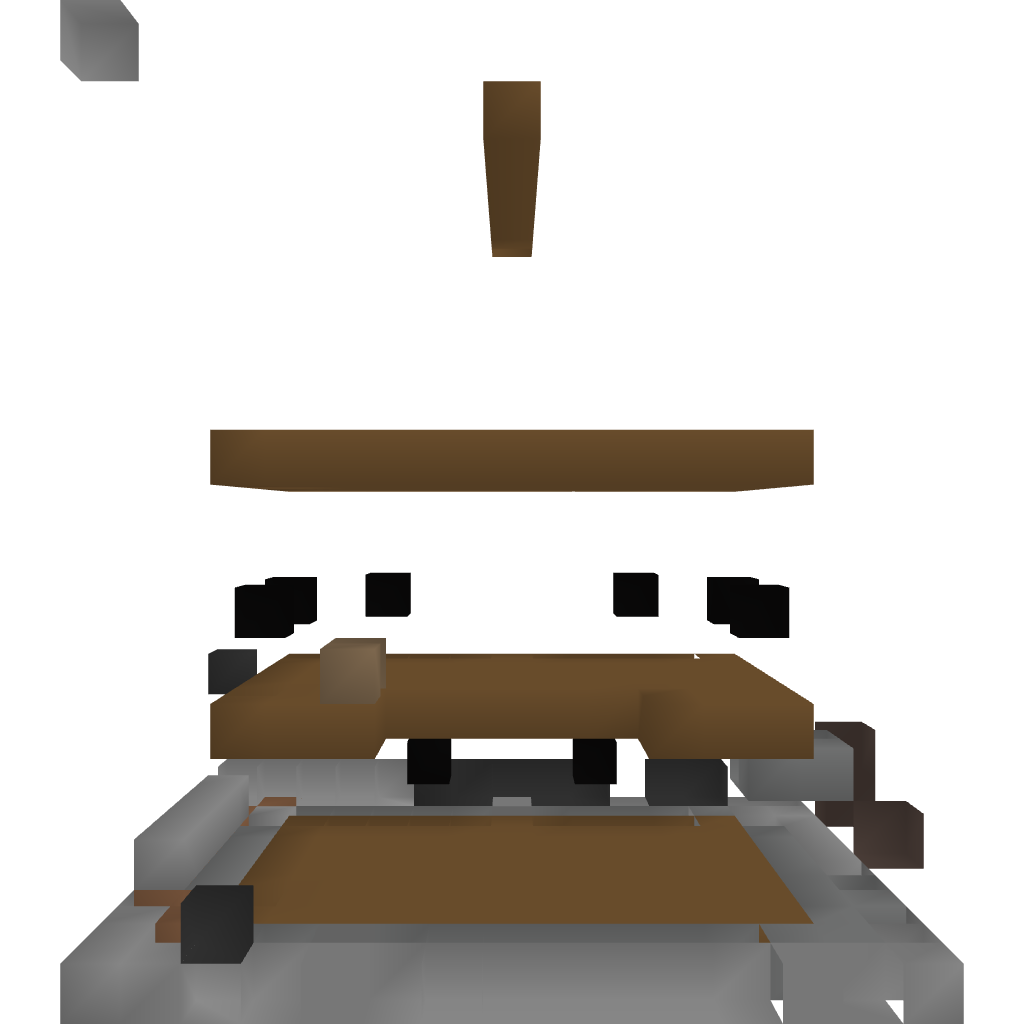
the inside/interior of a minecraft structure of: Medieval Style House